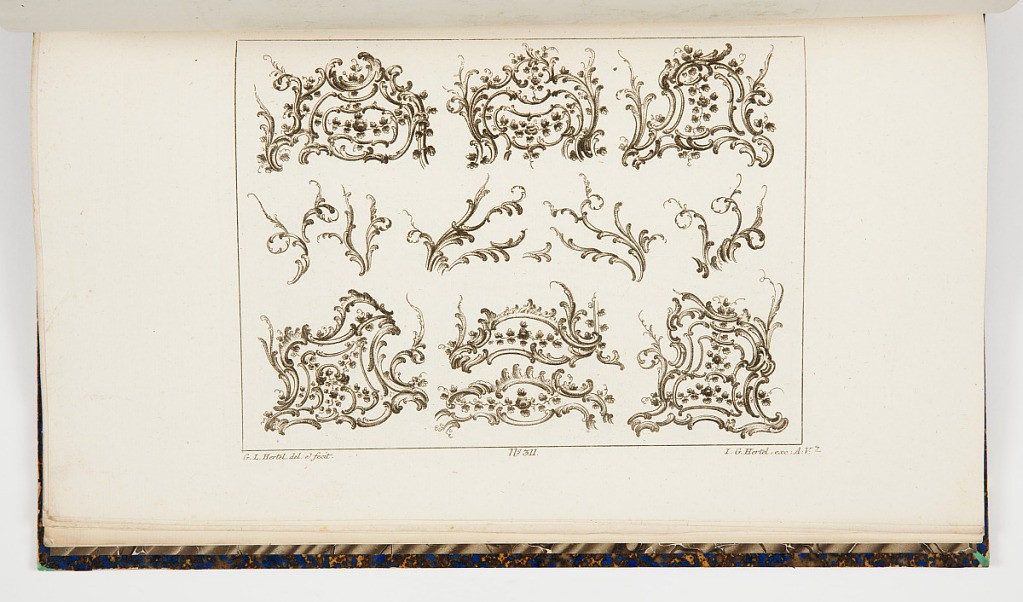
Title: Rocaille Rinceaux Designs
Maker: Georg Leopold Hertel, German, active ca. 1780
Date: mid- 18th century
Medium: Etching on off-white paper
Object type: Print
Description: Sheet of variations of rocaille rinceaux with scrolls and cartouches. The plate is signed and numbered.